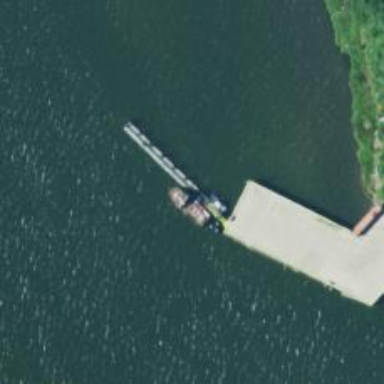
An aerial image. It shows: Man-made pier.